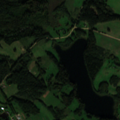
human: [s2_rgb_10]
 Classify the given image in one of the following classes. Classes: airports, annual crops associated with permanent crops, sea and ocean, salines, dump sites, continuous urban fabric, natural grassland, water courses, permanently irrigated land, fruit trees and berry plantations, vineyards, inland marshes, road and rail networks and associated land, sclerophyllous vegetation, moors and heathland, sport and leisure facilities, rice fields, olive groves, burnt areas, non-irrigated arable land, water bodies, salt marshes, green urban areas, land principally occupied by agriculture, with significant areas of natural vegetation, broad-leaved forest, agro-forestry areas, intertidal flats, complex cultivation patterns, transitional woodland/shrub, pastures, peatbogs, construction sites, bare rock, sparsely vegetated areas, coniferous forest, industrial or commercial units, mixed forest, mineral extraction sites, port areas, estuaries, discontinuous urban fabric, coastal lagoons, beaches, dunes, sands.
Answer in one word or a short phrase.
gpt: discontinuous urban fabric, pastures, complex cultivation patterns, land principally occupied by agriculture, with significant areas of natural vegetation, mixed forest, transitional woodland/shrub